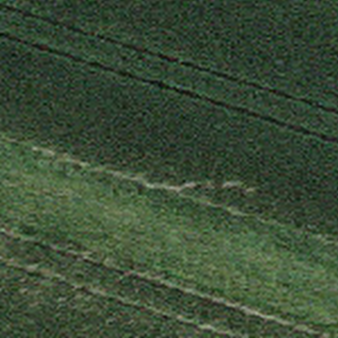
Label: other